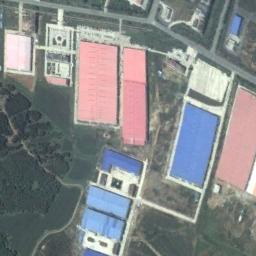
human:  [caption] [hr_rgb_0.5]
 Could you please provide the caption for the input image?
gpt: The industrial area is large .

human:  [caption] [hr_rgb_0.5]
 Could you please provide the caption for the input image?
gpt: Many houses of different shapes and sizes are in the industrial area .

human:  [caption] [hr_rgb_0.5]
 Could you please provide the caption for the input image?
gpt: In an industrial area, There are neatly planned factories and roads, Green belts and large green spaces .

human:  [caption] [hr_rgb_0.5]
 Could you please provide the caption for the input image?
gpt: The industrial area with some workshops of different colors and sizes is next to a forest .

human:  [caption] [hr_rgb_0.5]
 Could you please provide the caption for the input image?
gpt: There are several red buildings and blue buildings on the industrial area .